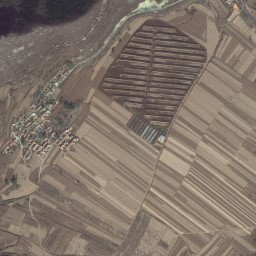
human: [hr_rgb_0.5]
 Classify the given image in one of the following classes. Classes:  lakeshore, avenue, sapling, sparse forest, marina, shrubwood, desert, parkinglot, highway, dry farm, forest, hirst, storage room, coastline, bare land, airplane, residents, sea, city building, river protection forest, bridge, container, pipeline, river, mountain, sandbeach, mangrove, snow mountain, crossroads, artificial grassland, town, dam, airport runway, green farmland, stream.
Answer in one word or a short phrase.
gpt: mountain